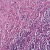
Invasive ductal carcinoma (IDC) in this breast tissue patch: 1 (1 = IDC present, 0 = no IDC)